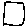
Label: square